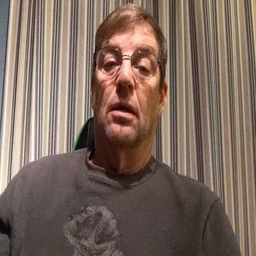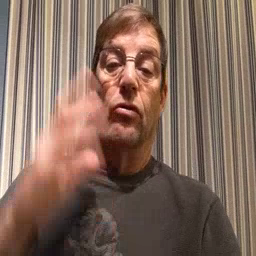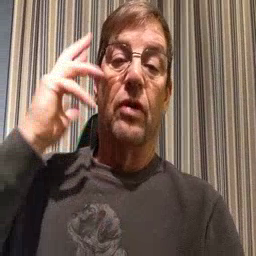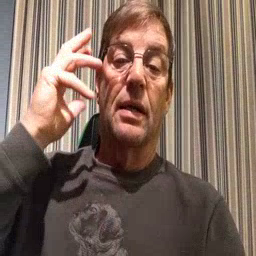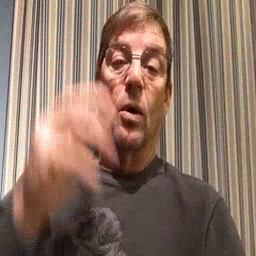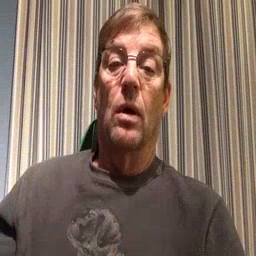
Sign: radio